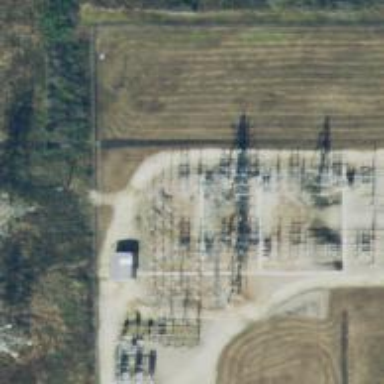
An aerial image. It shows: Switch for power supply.